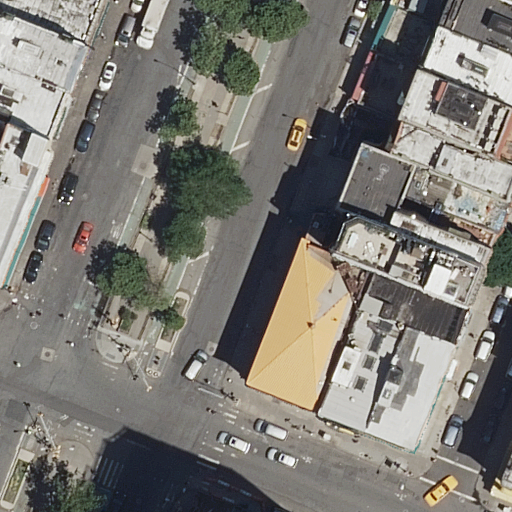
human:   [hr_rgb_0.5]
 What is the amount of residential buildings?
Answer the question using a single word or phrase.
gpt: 16

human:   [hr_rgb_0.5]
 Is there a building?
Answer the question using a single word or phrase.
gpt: yes

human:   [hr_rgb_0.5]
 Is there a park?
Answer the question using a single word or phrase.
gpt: yes

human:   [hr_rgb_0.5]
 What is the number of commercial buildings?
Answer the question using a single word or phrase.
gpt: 0

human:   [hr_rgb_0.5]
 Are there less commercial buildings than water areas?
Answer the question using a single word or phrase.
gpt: no

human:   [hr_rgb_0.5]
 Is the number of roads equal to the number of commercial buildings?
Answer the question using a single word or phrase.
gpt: no

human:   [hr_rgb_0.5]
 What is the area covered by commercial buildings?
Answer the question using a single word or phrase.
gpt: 0m2

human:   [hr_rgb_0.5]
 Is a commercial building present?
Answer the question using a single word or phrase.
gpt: no

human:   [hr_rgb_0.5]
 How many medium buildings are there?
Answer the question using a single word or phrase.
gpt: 12

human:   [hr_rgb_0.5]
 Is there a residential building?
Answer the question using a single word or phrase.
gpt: yes

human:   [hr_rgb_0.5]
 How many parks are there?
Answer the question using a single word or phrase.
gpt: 2

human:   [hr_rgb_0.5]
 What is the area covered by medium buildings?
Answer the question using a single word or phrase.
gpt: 2817m2

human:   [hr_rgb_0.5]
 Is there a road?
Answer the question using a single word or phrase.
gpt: yes

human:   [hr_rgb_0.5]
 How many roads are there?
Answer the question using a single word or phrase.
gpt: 21

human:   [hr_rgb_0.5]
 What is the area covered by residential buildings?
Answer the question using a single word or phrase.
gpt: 2871m2

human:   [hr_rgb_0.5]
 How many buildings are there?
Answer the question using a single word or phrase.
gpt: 17

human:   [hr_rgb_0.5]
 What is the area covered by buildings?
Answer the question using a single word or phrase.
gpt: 2951m2

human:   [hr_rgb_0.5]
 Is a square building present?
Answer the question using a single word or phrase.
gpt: no

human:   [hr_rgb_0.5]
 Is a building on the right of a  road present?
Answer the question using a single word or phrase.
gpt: yes

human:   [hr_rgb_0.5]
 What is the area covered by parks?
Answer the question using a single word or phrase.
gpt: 997m2

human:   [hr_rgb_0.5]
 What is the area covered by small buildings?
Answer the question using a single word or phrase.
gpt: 134m2

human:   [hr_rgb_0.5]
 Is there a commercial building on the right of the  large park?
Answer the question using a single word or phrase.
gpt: no

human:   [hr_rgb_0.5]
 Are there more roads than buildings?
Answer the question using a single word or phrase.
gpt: yes

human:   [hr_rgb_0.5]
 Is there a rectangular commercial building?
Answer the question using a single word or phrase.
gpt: no

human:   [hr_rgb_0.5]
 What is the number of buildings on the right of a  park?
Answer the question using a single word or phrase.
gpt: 13

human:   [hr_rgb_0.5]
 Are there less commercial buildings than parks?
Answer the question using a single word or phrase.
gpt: yes

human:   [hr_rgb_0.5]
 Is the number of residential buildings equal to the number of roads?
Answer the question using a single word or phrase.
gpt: no

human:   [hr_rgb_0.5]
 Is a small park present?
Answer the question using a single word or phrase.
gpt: no

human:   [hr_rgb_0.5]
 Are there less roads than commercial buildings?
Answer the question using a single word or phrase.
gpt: no

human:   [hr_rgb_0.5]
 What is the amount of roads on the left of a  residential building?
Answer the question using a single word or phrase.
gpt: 21

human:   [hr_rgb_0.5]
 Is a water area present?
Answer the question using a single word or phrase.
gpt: no

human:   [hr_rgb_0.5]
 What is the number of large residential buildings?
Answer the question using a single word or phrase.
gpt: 0

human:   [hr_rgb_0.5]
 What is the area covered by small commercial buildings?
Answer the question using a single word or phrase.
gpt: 0m2

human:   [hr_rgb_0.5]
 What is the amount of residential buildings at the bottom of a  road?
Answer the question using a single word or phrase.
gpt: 7

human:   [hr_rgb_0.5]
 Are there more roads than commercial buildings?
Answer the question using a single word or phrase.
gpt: yes

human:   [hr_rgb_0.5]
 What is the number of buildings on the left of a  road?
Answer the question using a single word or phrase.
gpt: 8

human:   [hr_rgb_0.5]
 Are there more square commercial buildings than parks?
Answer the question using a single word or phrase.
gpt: no

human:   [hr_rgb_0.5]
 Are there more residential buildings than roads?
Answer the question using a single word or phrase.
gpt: no

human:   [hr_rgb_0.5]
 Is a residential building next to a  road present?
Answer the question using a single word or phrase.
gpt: yes

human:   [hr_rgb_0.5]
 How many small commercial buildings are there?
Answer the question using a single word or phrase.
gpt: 0

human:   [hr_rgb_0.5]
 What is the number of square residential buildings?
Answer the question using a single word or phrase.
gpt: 0

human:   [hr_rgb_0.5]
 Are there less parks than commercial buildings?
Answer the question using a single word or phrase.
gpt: no

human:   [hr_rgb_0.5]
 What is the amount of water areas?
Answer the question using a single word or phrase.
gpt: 0

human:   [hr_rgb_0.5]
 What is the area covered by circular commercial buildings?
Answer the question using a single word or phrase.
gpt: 0m2

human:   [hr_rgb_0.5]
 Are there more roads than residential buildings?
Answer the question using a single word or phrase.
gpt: yes

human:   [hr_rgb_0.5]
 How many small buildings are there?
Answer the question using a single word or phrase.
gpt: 5

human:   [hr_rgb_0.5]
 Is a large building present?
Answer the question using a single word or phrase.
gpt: no

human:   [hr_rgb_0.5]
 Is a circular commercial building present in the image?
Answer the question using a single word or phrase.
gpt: no

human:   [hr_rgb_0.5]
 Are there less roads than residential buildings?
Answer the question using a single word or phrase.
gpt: no

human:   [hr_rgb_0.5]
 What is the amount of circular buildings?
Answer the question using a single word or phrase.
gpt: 0

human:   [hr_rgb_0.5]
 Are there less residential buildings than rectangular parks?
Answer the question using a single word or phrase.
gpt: no

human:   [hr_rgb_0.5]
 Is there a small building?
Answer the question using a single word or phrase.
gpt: yes

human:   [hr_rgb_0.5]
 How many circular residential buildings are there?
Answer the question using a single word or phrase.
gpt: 0

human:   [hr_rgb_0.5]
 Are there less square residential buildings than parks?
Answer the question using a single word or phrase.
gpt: yes

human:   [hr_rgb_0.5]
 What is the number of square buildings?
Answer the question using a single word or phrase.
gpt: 0

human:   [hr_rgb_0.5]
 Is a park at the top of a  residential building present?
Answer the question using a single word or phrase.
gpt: yes

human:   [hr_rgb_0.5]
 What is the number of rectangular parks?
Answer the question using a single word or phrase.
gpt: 1

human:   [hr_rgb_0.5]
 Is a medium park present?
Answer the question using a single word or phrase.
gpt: yes

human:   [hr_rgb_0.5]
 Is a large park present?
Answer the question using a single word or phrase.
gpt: yes

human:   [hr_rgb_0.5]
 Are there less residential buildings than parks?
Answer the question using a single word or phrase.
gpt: no

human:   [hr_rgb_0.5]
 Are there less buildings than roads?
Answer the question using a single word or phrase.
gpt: yes

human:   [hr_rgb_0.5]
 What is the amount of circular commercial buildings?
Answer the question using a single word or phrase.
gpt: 0

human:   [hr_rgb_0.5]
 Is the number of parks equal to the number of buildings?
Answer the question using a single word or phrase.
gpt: no

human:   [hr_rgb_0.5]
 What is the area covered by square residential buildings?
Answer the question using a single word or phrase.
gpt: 0m2